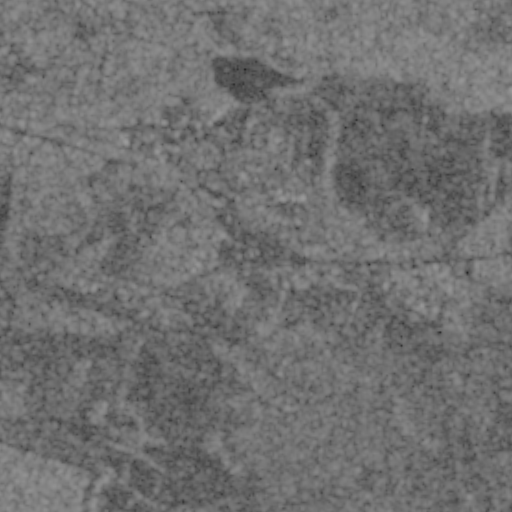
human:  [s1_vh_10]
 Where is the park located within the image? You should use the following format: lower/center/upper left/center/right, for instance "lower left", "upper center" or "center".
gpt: The park is located in the upper center of the image.
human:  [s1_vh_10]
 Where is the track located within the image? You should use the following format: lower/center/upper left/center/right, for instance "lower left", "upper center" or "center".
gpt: The track is located in the upper center of the image.
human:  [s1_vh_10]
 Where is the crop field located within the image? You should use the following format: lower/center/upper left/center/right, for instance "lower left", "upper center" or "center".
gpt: There is no crop field in the image.

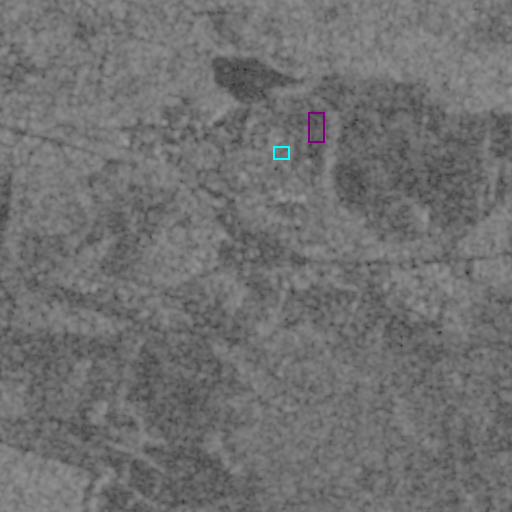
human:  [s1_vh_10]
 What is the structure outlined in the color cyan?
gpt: The structure outlined in cyan is a parking lot.
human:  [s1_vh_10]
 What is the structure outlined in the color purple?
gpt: The structure outlined in purple is a track.
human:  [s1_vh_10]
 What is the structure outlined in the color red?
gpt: There is no red outline.